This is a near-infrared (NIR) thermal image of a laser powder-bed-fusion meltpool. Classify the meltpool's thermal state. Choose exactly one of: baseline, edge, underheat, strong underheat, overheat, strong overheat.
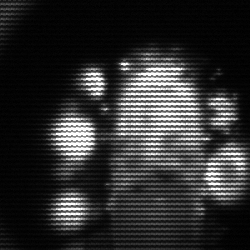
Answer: strong underheat